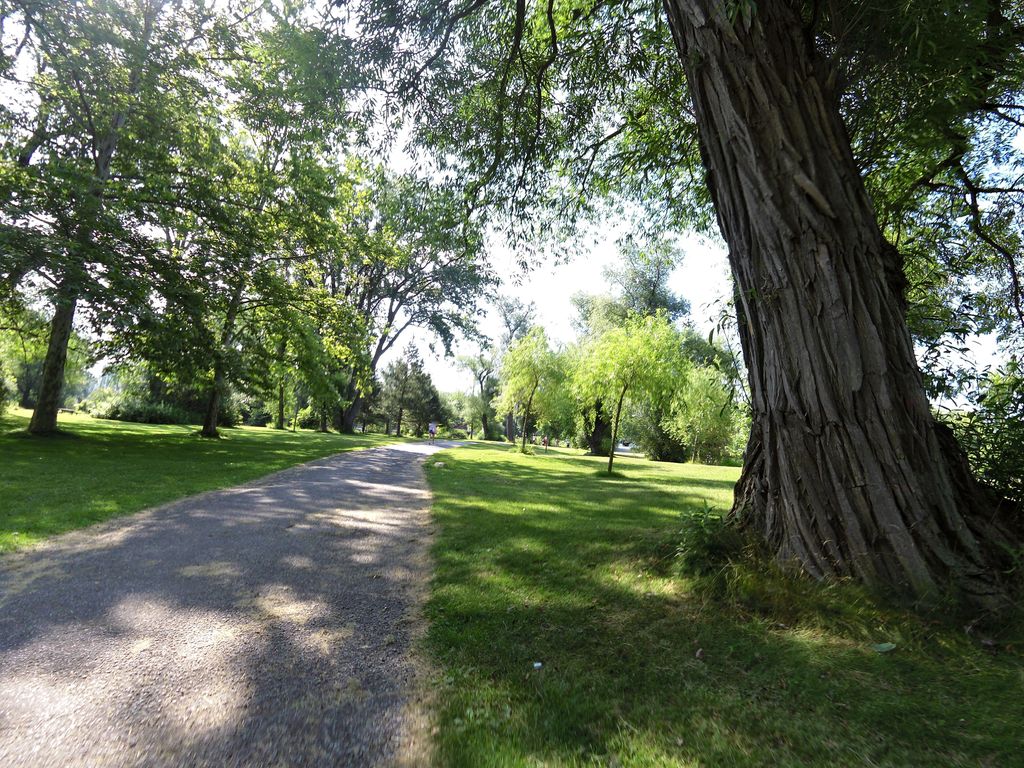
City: toronto